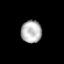
Tissue: prostate
Cell type: T cells
Senescence score: 0.2388
Nuclear area (px): 450
Mean DAPI intensity: 182.476